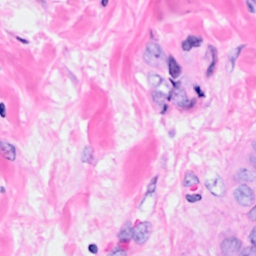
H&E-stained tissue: Breast